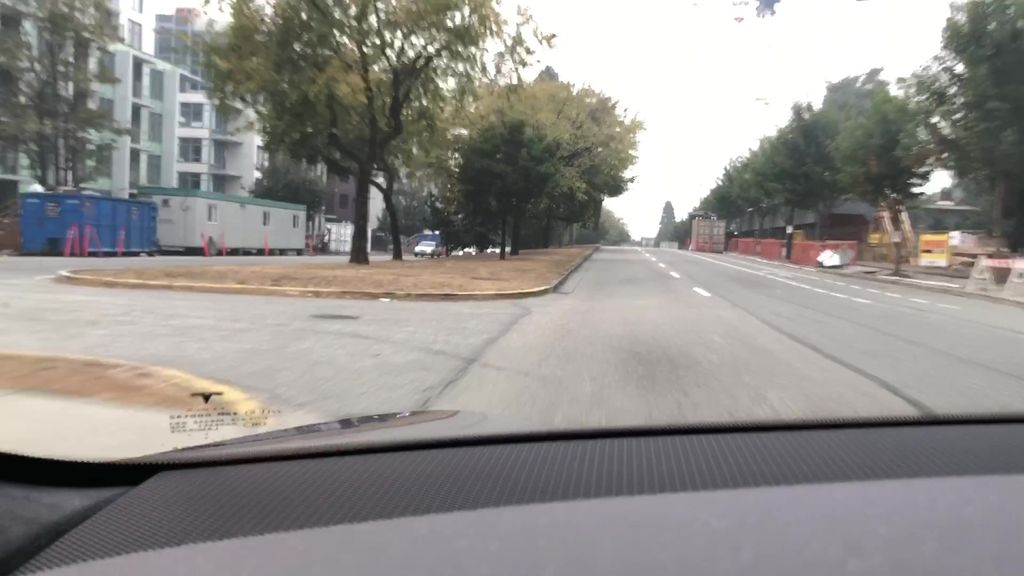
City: vancouver